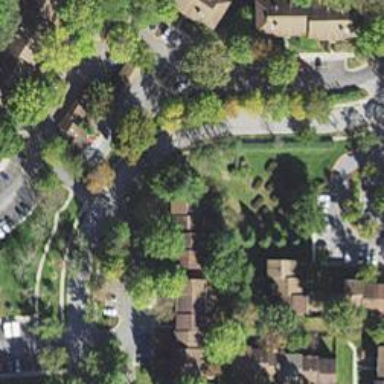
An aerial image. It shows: Residential neighbourhood.